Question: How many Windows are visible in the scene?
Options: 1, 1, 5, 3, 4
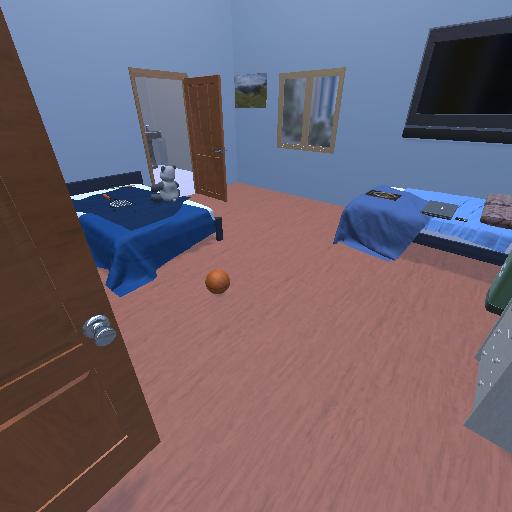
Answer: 1